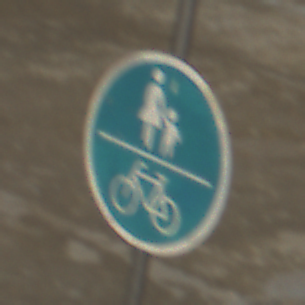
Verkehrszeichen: GemeinsamerGehUndRadweg
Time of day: MorningAfternoon
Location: Outdoor (Urban)
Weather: PartlyCloudy
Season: NotSpecified
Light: Natural